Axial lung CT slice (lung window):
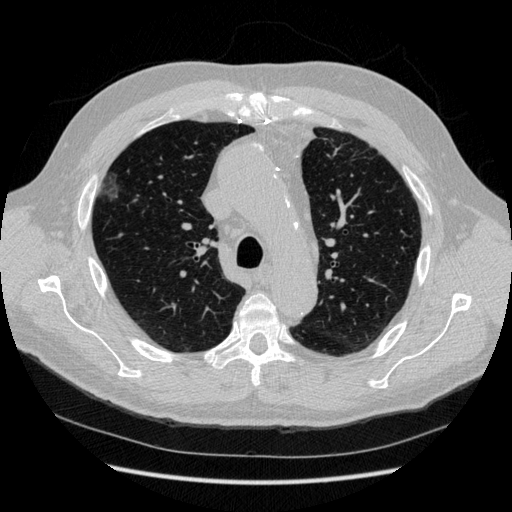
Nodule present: yes
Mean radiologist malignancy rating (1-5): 3